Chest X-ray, PA view. Patient: 37 years old, sex M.
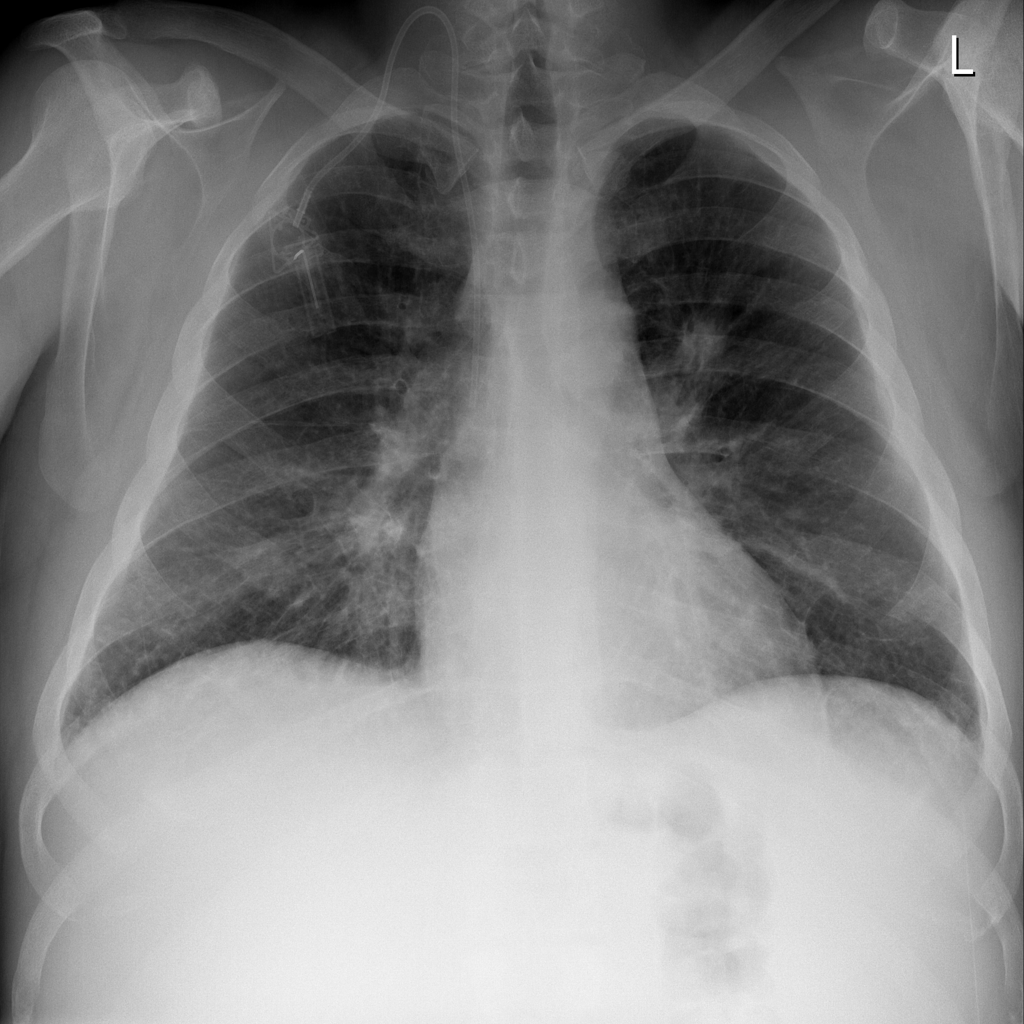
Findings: Infiltration, Nodule